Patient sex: F
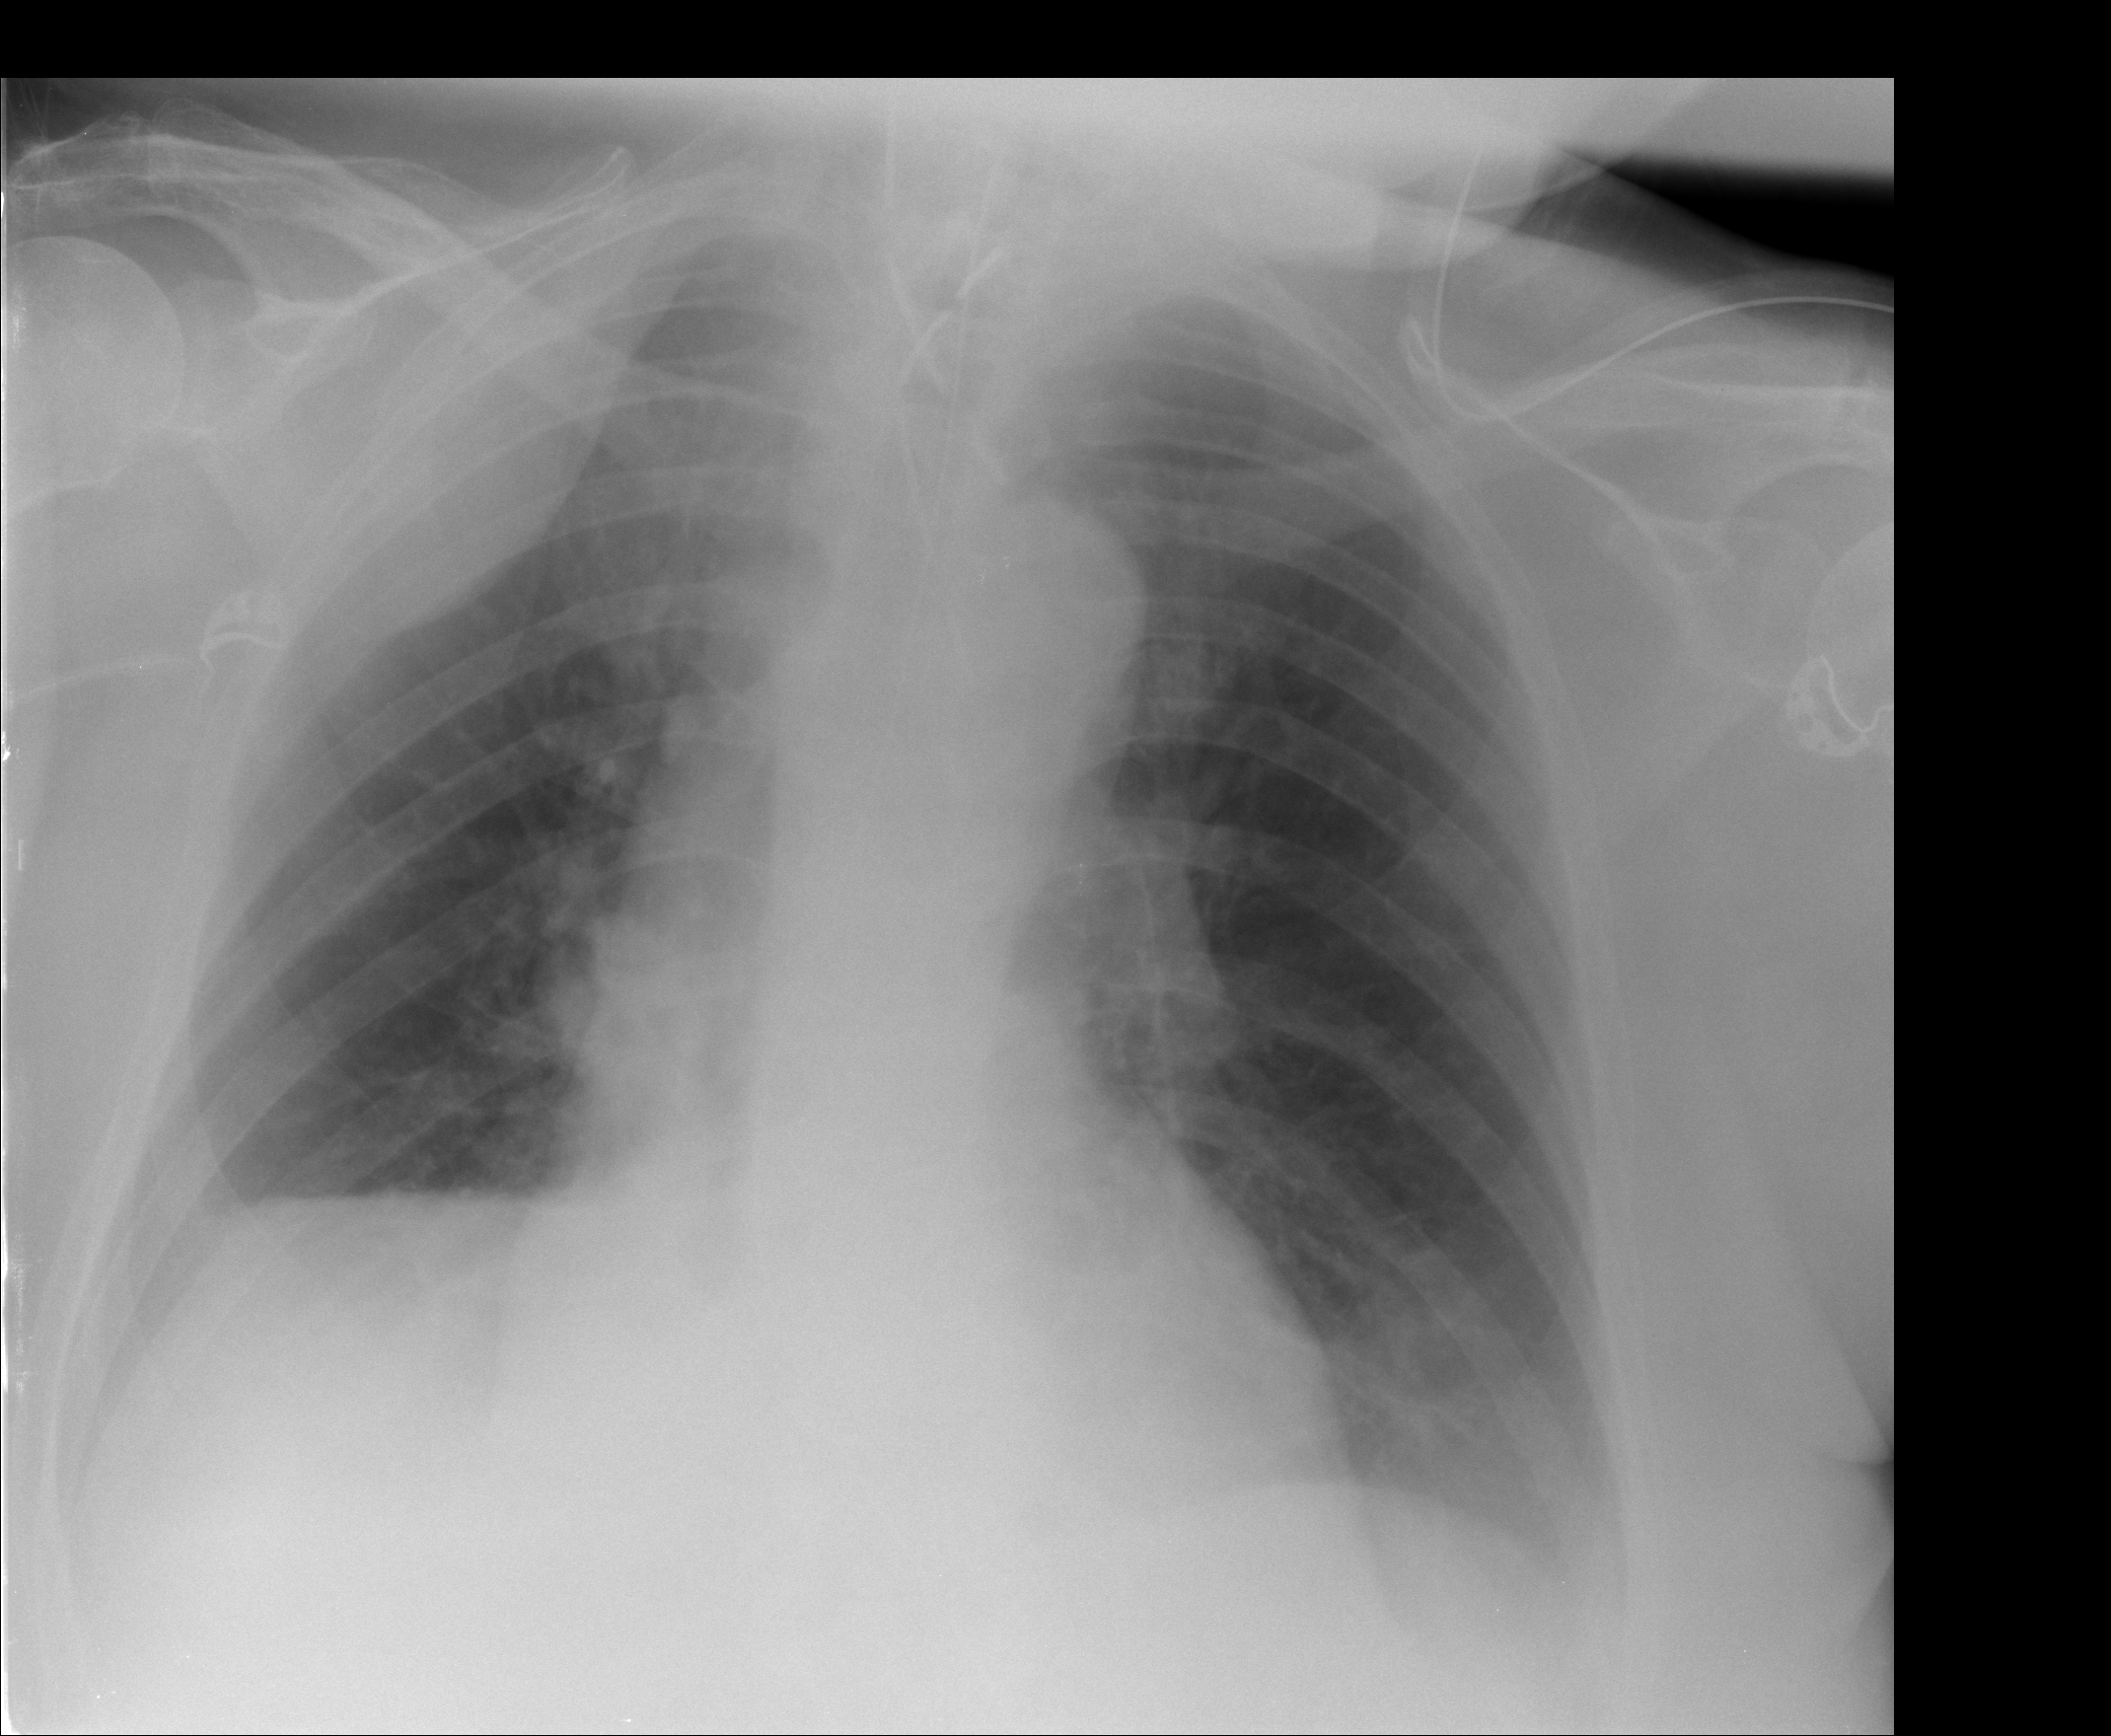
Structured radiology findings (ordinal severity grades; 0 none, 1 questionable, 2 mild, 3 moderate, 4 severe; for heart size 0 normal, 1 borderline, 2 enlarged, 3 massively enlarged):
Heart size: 0
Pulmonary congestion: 0
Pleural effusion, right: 2
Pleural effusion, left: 1
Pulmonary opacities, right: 0
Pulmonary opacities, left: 0
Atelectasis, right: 2
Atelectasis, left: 1